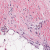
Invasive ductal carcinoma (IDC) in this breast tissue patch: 0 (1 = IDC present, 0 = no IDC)